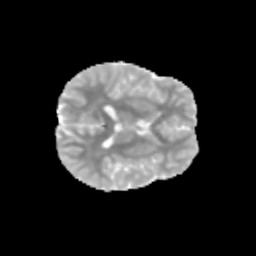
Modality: MD
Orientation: axial
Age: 13
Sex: male
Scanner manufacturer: siemens
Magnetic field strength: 3 T
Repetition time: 3.8 s
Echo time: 0.07 s